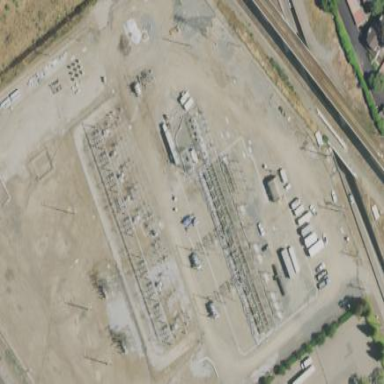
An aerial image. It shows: Distribution level power substation.